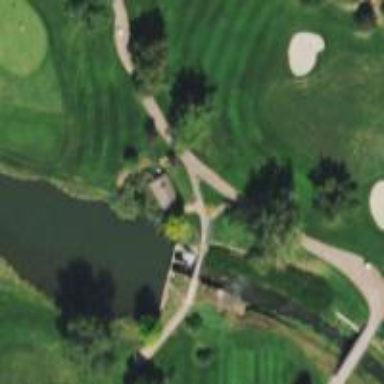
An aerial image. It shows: Well-maintained path used as golf cart path. The tracktype is grade1.